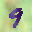
Label: 9